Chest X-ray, PA view. Patient: 72 years old, sex F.
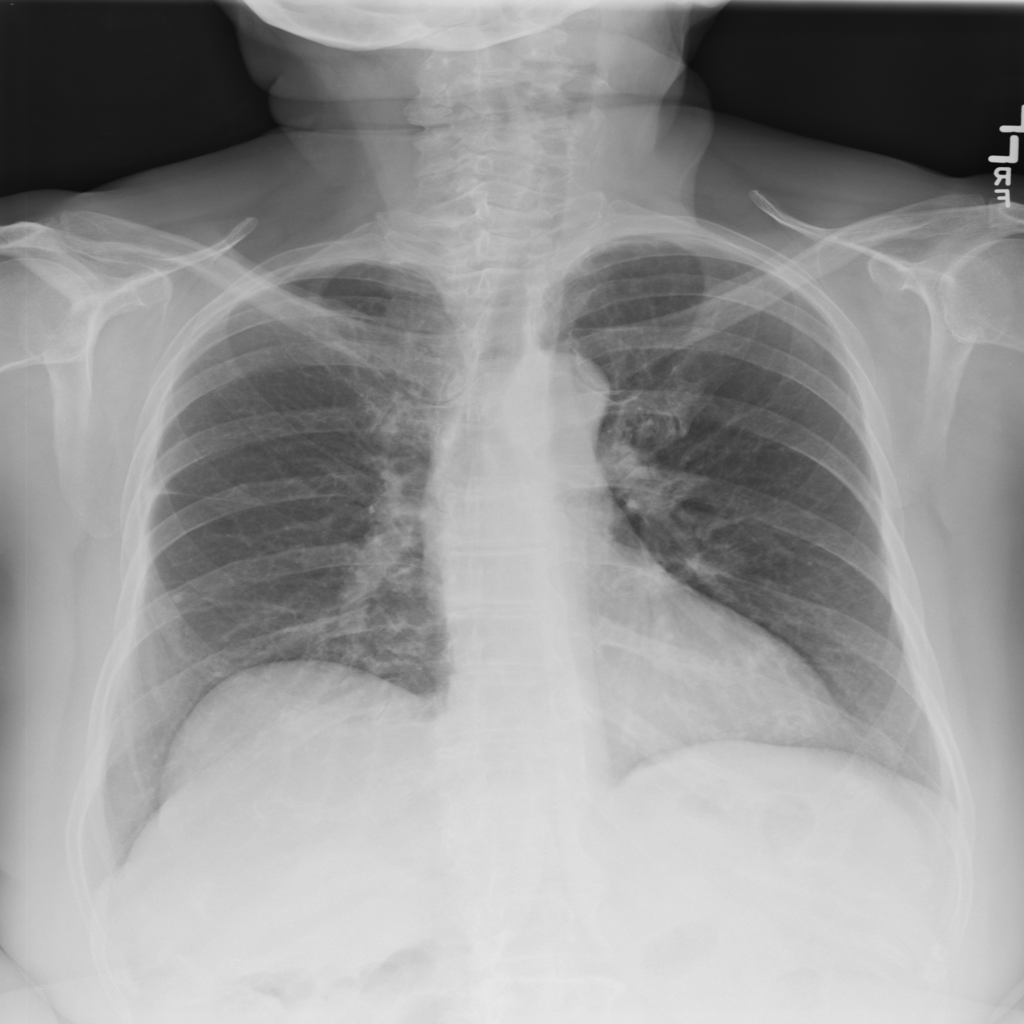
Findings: No Finding